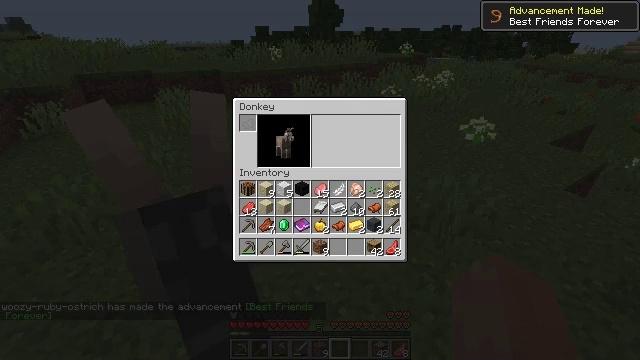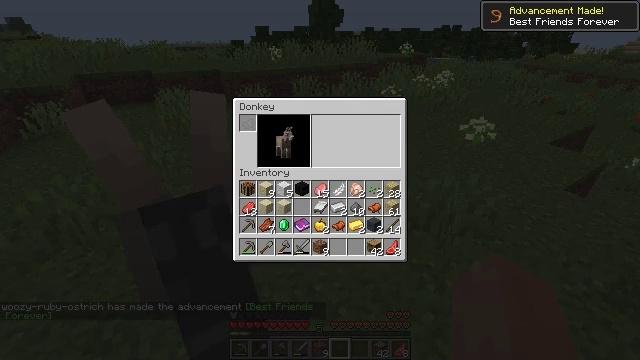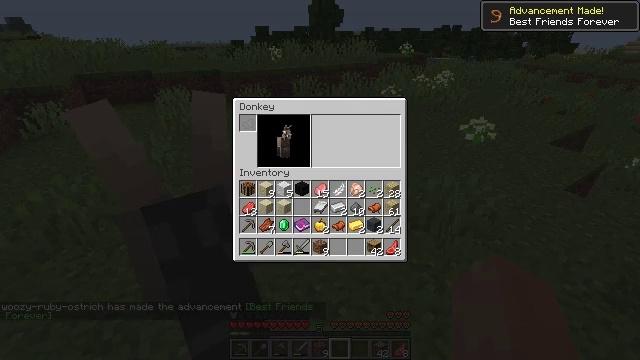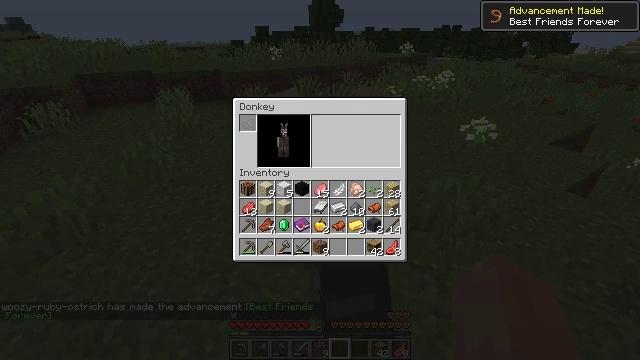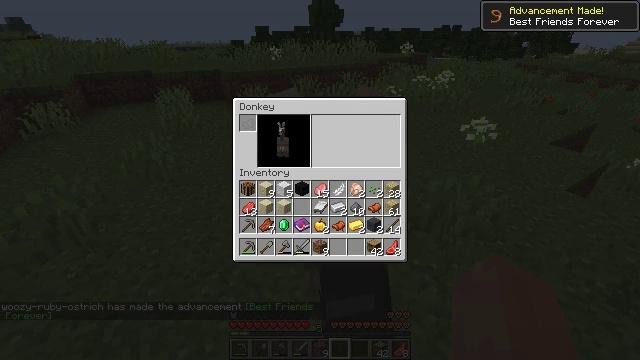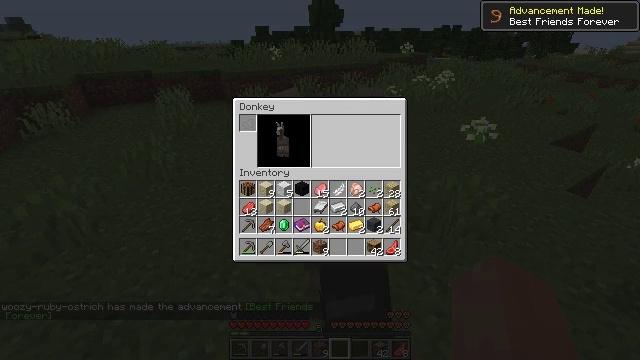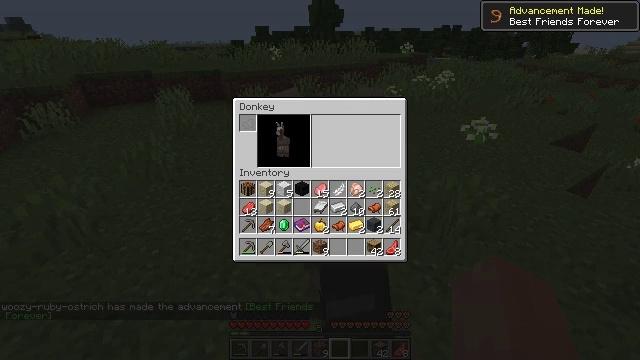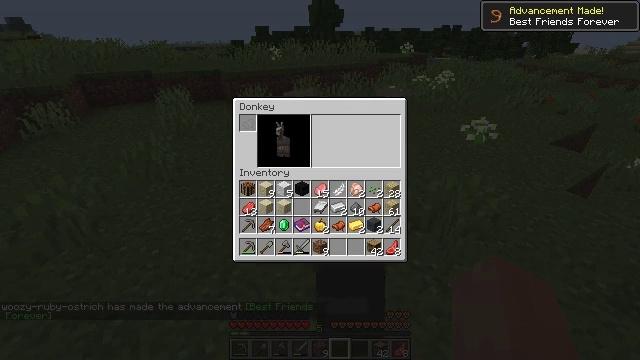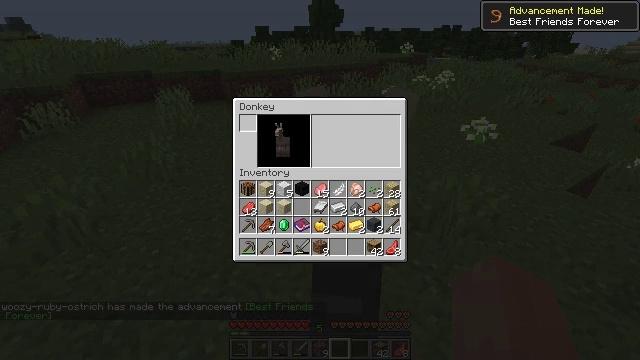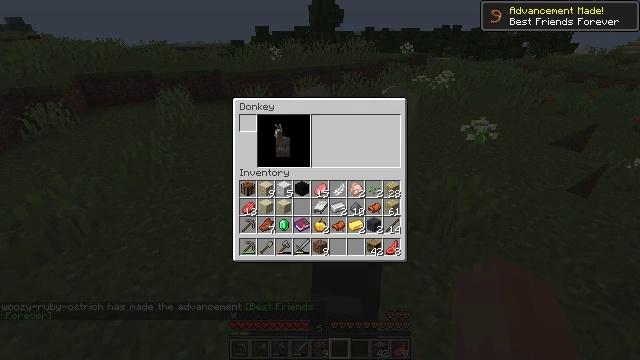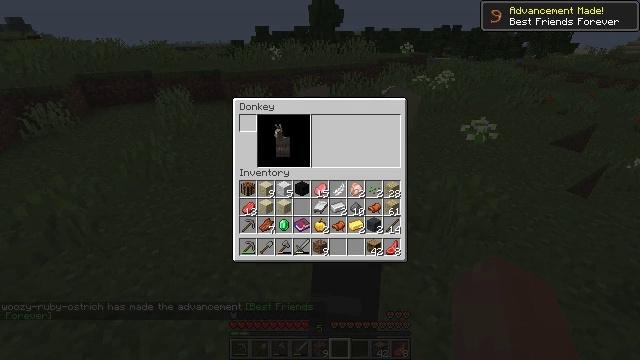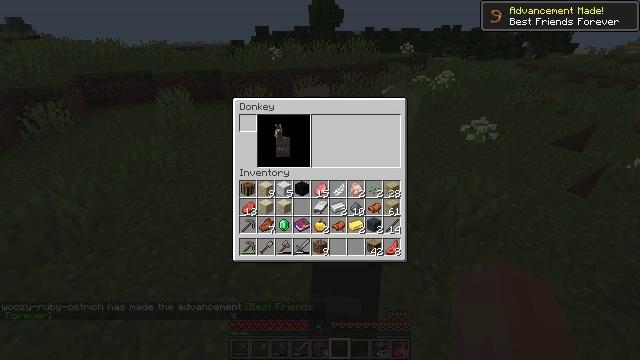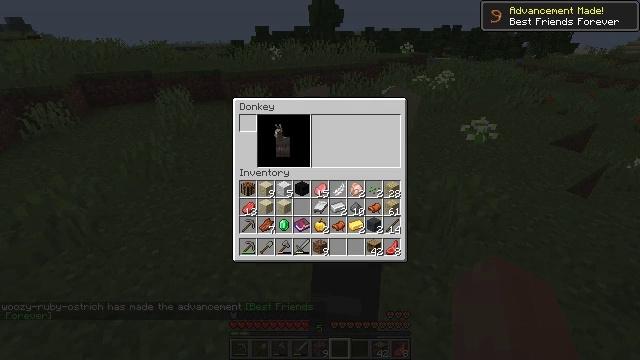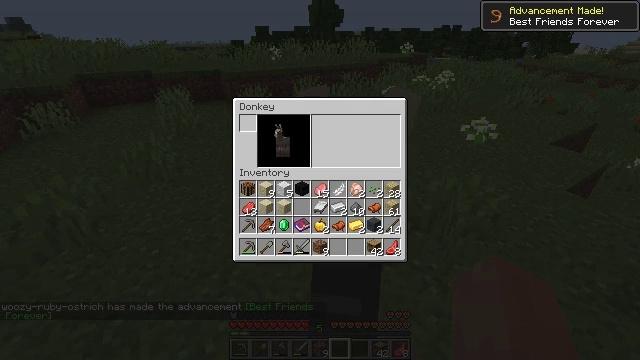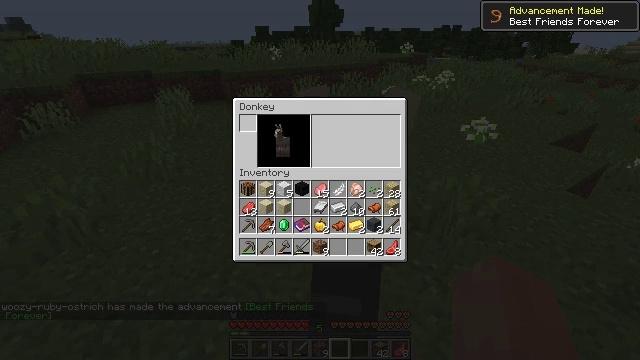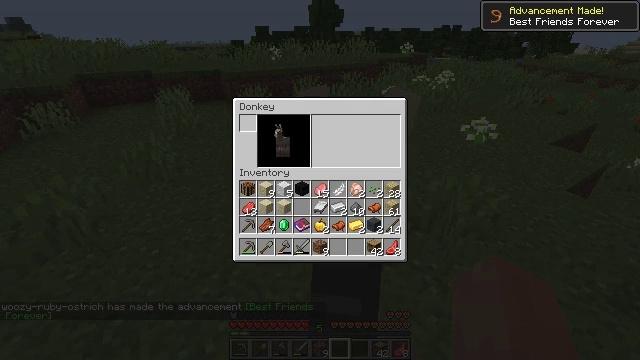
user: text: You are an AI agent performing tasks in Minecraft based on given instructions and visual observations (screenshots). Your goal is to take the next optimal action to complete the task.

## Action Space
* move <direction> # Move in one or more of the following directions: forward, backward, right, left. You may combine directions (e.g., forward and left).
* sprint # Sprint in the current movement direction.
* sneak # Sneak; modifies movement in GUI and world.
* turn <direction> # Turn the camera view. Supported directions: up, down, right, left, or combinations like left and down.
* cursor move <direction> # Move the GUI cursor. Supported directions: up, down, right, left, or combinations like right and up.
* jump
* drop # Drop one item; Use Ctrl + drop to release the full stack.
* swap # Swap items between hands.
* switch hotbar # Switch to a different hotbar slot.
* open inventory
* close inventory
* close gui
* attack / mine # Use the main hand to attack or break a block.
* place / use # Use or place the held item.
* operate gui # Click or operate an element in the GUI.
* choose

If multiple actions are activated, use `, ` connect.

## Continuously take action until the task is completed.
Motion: motion action
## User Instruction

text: Break the coarse dirt block.
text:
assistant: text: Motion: no_op
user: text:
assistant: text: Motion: cursor move left and up
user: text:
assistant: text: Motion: cursor move left and up
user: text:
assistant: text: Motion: cursor move left
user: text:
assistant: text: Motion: cursor move left
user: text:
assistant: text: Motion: no_op
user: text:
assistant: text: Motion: no_op
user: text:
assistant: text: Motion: cursor move down
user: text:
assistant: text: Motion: no_op
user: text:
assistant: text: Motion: no_op
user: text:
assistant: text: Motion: no_op
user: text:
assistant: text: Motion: no_op
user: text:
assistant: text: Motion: no_op
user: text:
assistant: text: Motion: no_op
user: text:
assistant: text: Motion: no_op
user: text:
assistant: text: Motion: no_op
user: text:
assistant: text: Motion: no_op
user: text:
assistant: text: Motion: no_op
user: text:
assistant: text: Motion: cursor move right
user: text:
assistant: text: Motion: cursor move right and down
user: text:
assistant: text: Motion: cursor move right and down
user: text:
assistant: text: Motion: no_op
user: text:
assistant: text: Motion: no_op
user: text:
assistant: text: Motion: no_op
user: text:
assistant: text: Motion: no_op
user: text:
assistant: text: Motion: no_op
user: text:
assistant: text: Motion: no_op
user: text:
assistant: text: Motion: no_op
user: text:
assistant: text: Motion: no_op
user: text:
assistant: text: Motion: no_op